Question: I know this is probably going to be something very simple and it is like just a 'gotcha' that I have yet to get; however, I have been struggling with escaping the '@' symbol in the following URL.
'''
<a href="https://www.google.co.uk/maps/place/XXXXXXXXXXXXXXXX/@55.000000,-1.000000,17z/data=!3m1!4b1!4m2!3m1!1s0x487e736c74d13649:0xe560f3b38693aec3">View on Google Maps</a>
'''
I have already tried escaping it with a second '@' i.e.
'''
<a href="https://www.google.co.uk/maps/place/XXXXXXXXXXXXXXXX/@@55.000000,-1.000000,17z/data=!3m1!4b1!4m2!3m1!1s0x487e736c74d13649:0xe560f3b38693aec3">View on Google Maps</a>
'''
Yet that produces the following YSOD

What am I missing?
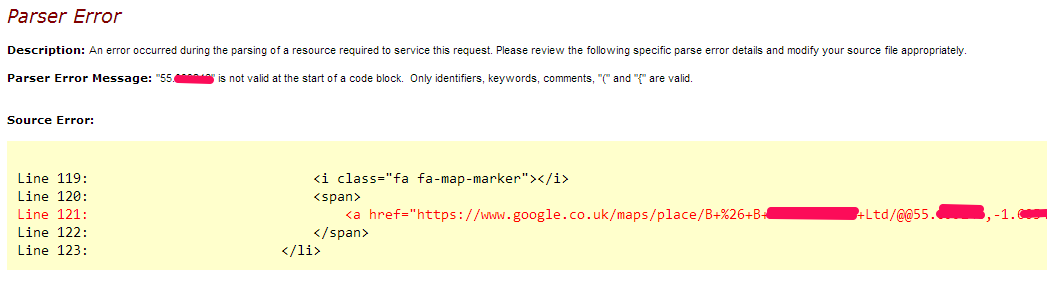
Answer: Try use '@' instead of an actual @
'''
<a href="https://www.google.co.uk/maps/place/XXXXXXXXXXXXXXXX/&#64;55.000000,-1.000000,17z/data=!3m1!4b1!4m2!3m1!1s0x487e736c74d13649:0xe560f3b38693aec3">View on Google Maps</a>
'''